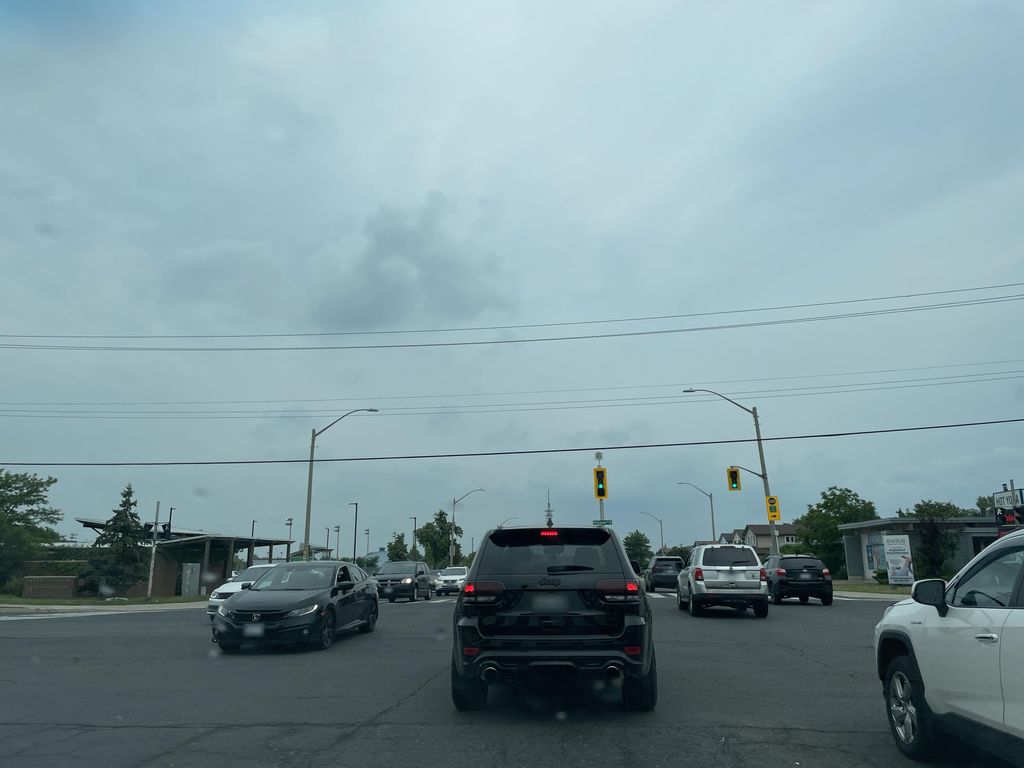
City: hamilton